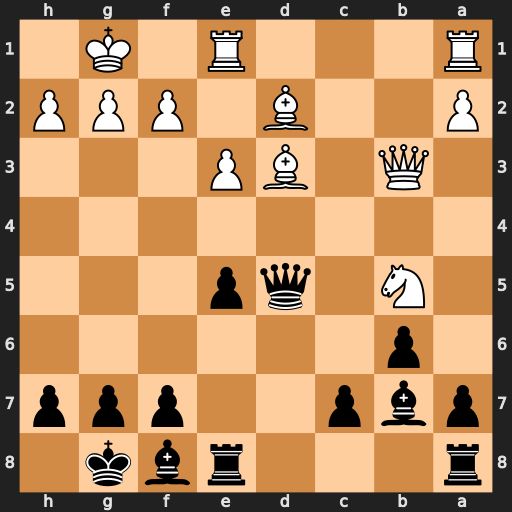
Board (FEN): r3rbk1/pbp2ppp/1p6/1N1qp3/8/1Q1BP3/P2B1PPP/R3R1K1
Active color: b
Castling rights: -
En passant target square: -
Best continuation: Qxg2#